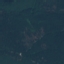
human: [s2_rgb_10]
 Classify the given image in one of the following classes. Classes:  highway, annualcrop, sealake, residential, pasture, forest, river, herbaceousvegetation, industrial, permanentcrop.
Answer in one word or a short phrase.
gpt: Forest